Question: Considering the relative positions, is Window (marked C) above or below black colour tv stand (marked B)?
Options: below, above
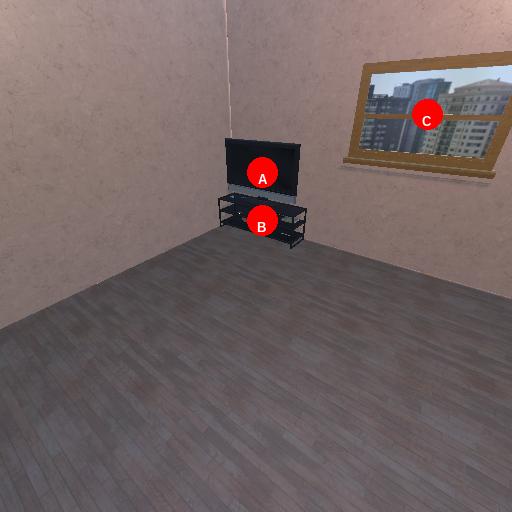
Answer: below